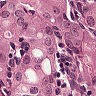
Metastatic tissue present: yes